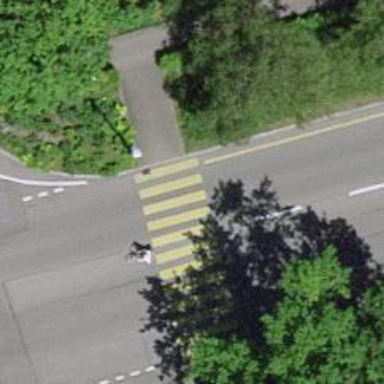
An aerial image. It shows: Footway.